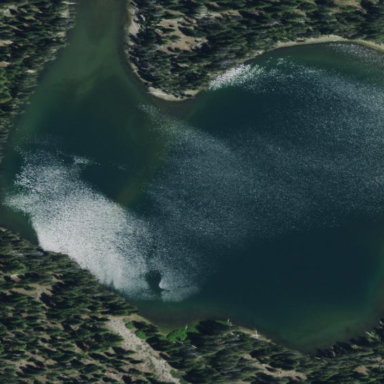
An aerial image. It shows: Serene lake surrounded by nature.